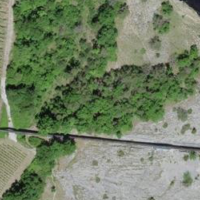
EUNIS habitat code: 40
Species observed at this site:
Lathyrus vernus
Agalenatea redii